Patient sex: M
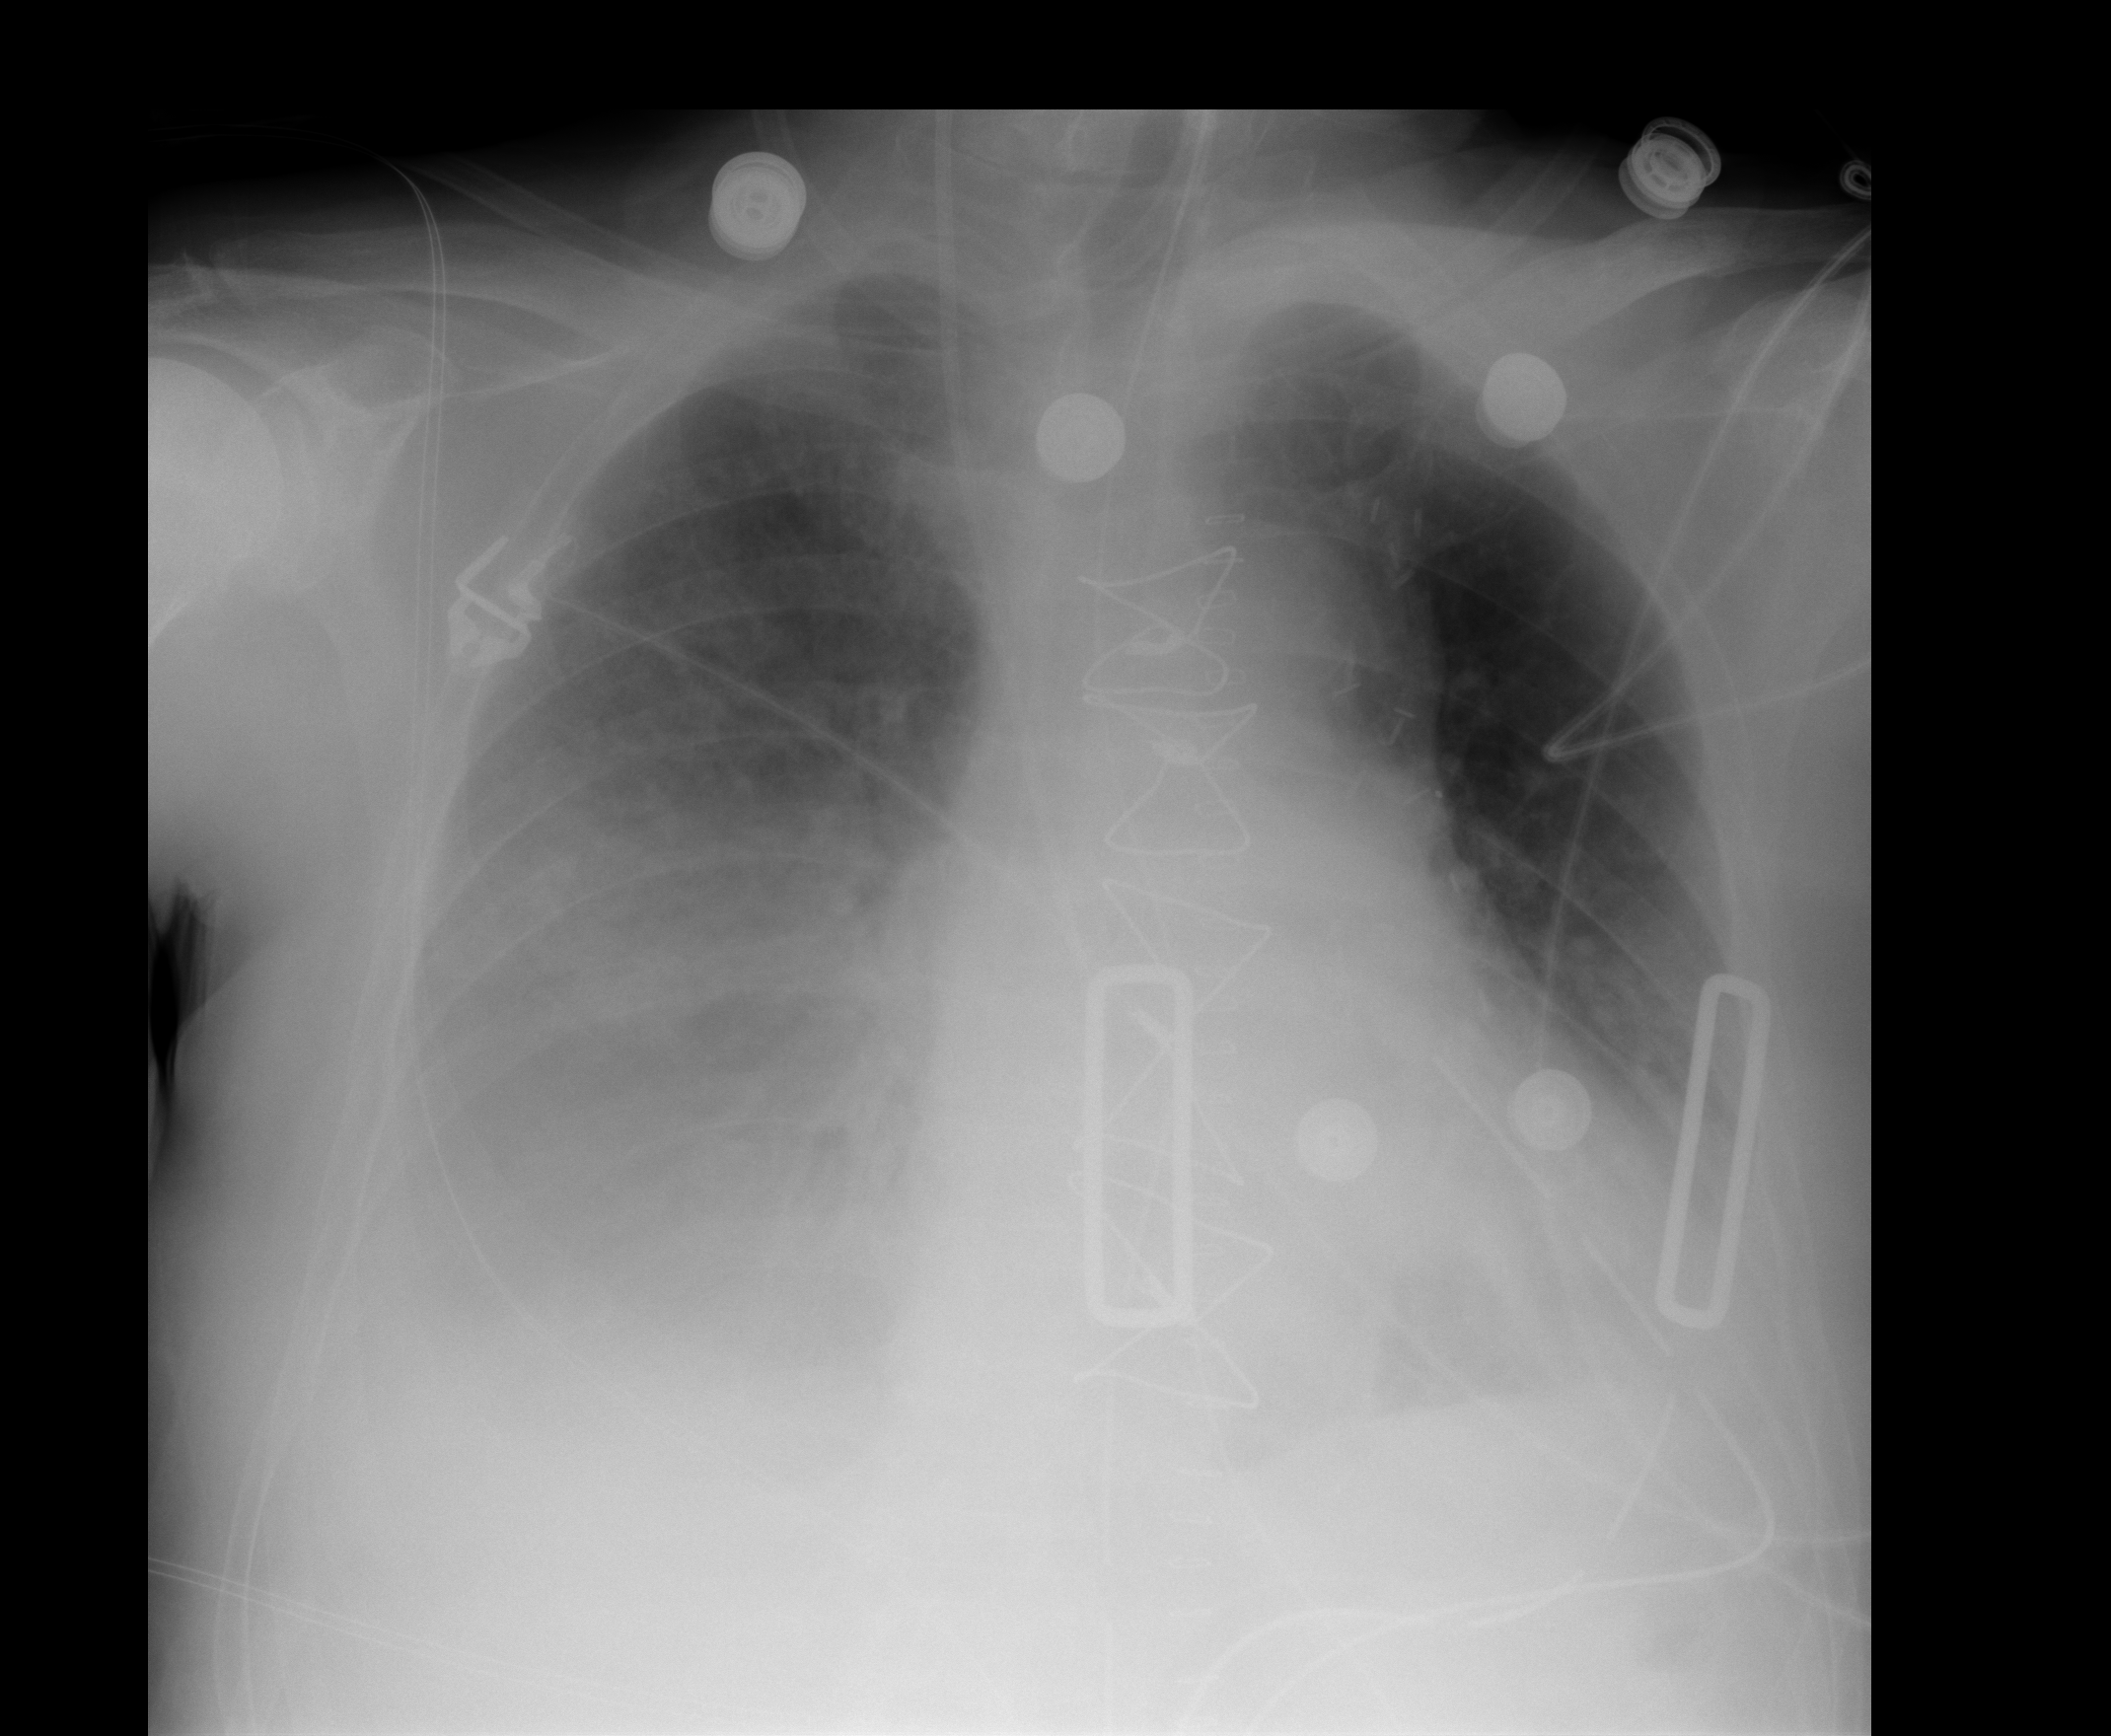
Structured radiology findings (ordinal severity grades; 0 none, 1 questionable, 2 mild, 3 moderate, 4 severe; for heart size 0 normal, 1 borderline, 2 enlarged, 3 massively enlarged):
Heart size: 0
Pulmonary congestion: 0
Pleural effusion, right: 3
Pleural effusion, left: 2
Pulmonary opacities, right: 0
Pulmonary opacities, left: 0
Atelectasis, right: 2
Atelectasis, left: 2